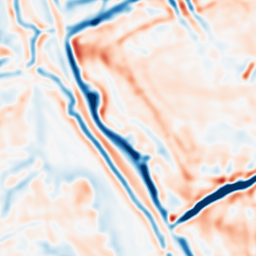
Category: multiscale
Decomposition family: dog
Decomposition parameters: sigma_low: 3
sigma_high: 5
Upsampling method: fft_zeropad
Upsampling parameters: scale: 8
Upsampling scale: 8